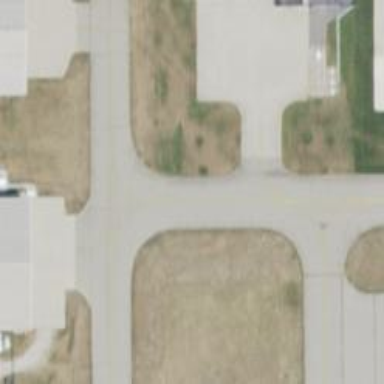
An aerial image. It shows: View of taxiway at the airport.